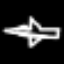
Label: airplane